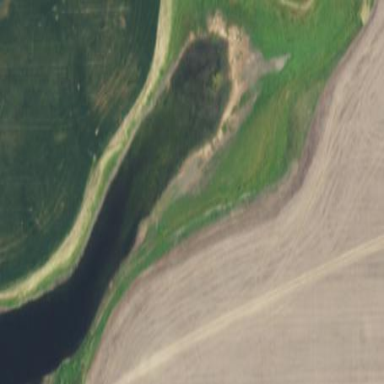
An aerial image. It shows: Reservoir.